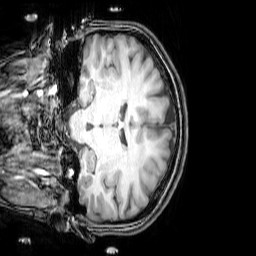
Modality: T1w
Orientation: coronal
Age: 24
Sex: female
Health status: healthy
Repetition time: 0.081 s
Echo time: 0.037 s